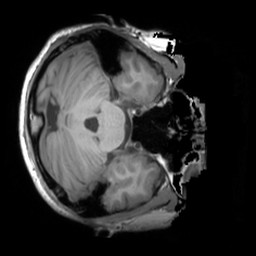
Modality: T1w
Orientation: axial
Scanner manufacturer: siemens
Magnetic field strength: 3 T
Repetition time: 1.9 s
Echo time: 0.00267 s